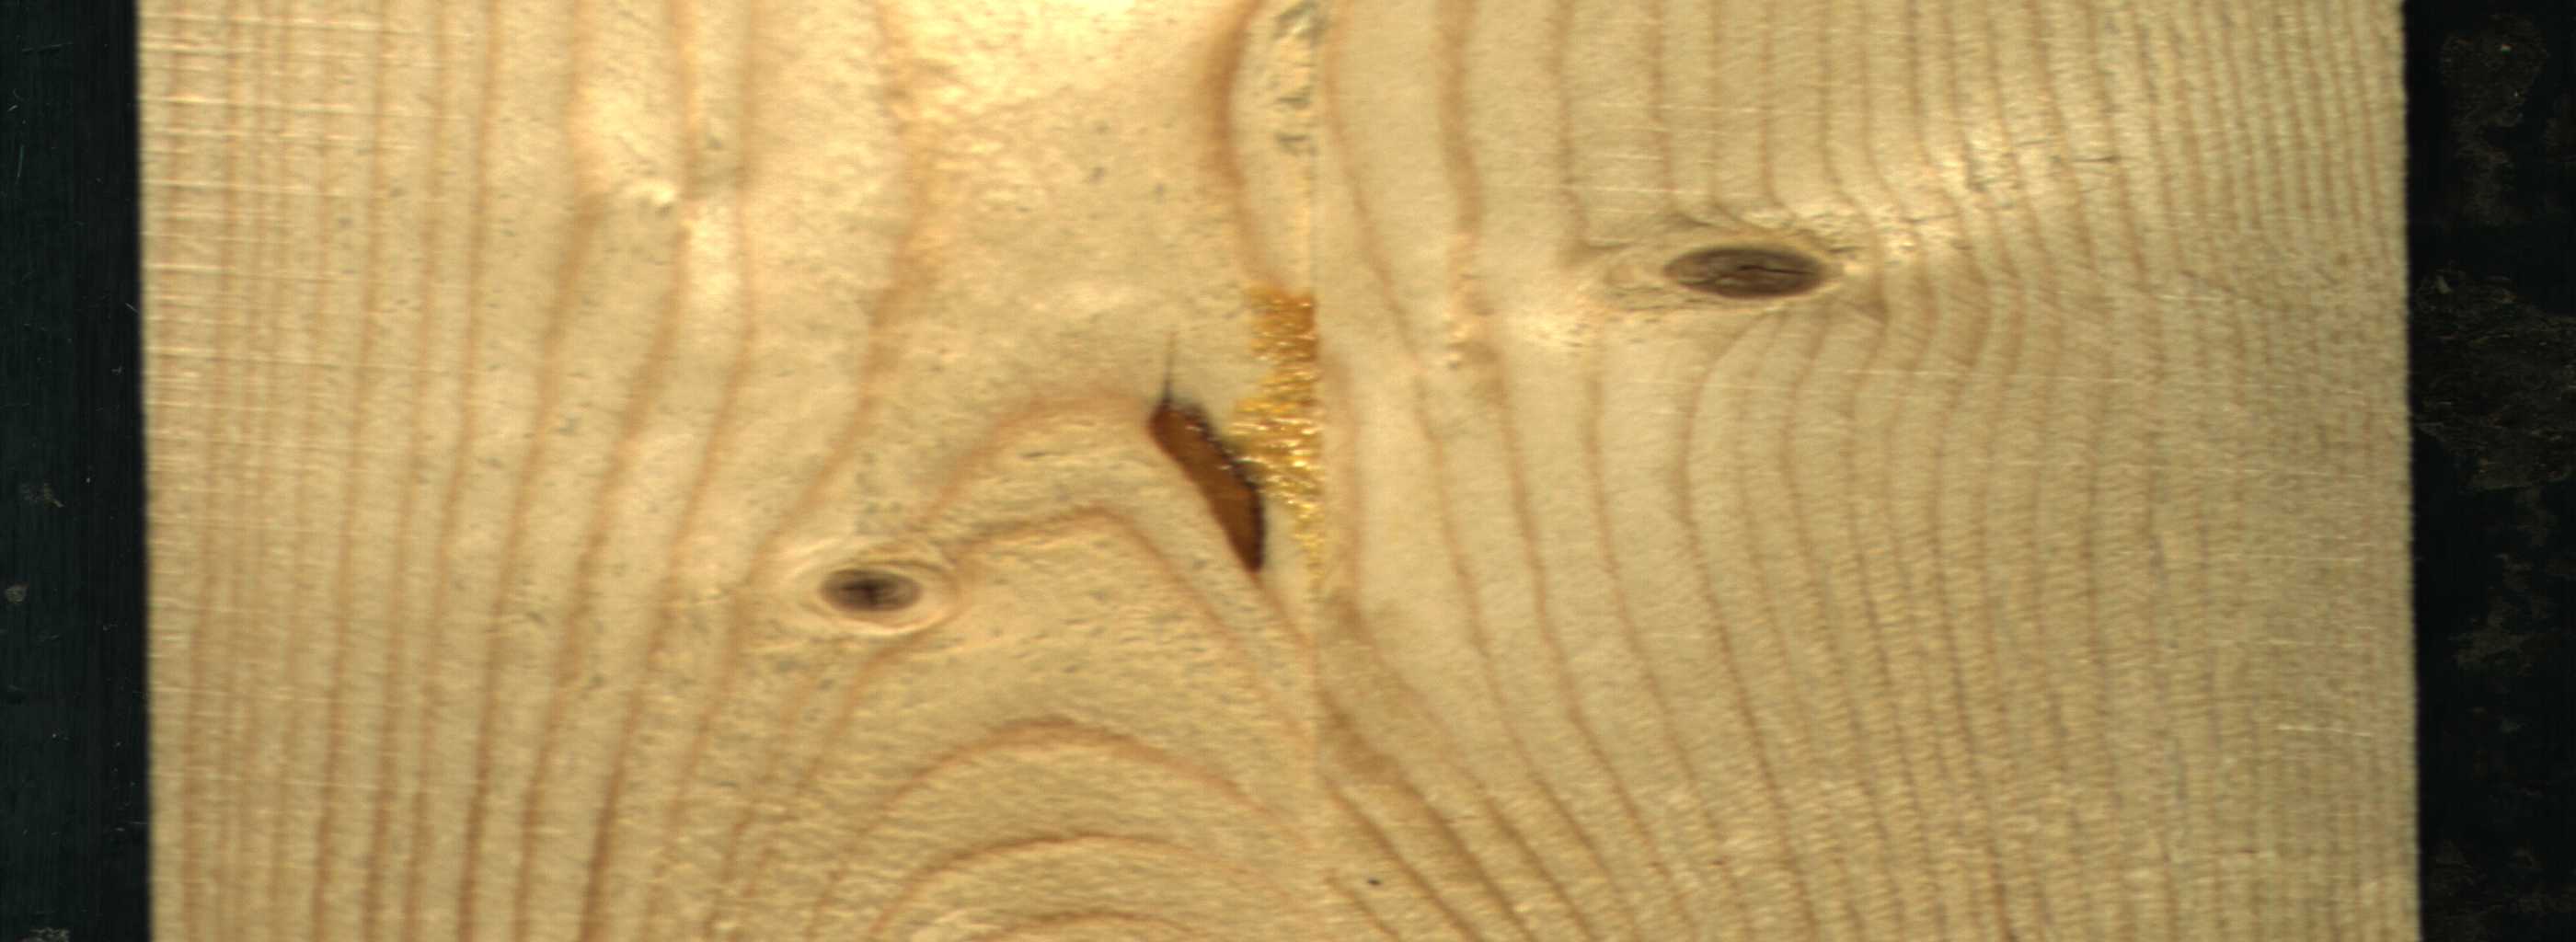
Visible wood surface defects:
resin
Live_Knot
Live_Knot